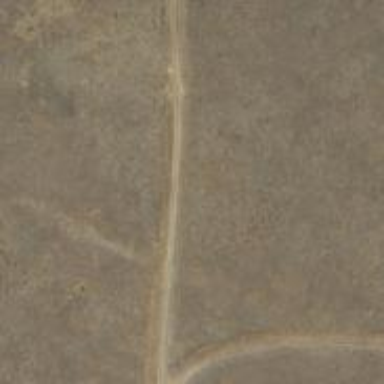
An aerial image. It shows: Track road.